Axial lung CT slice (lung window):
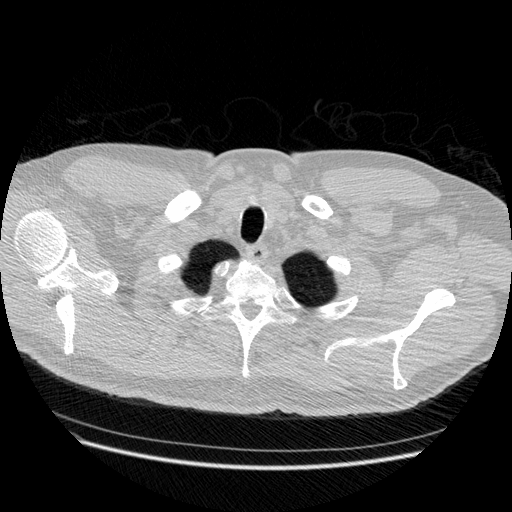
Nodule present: no